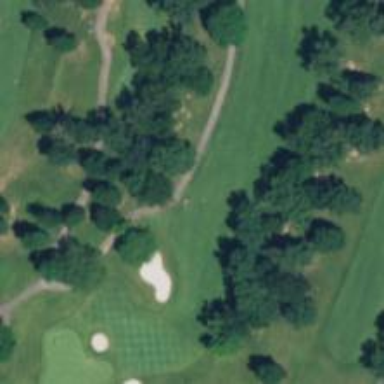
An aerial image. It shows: Grassy area designated as golf fairway.